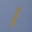
Label: 1